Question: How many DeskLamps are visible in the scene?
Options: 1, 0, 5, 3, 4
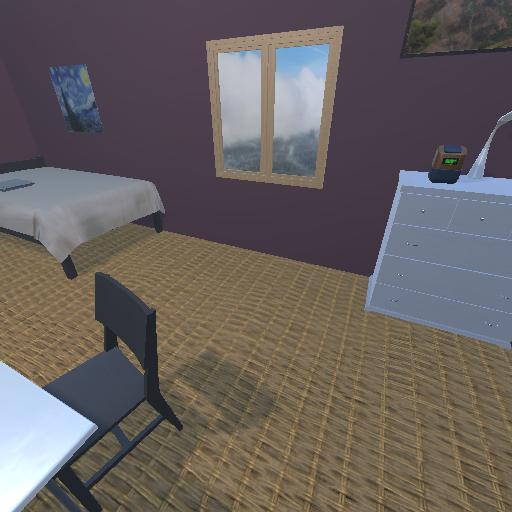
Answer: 1